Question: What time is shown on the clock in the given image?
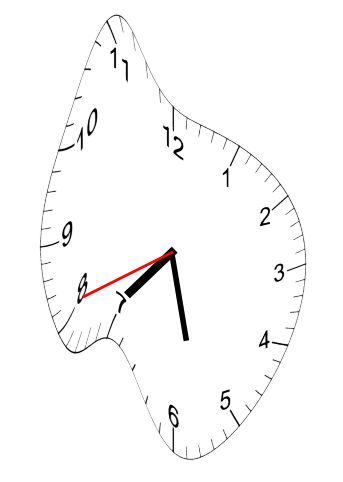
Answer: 07:27:41